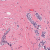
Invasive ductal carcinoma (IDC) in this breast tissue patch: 0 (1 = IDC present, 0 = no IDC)